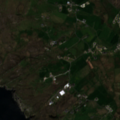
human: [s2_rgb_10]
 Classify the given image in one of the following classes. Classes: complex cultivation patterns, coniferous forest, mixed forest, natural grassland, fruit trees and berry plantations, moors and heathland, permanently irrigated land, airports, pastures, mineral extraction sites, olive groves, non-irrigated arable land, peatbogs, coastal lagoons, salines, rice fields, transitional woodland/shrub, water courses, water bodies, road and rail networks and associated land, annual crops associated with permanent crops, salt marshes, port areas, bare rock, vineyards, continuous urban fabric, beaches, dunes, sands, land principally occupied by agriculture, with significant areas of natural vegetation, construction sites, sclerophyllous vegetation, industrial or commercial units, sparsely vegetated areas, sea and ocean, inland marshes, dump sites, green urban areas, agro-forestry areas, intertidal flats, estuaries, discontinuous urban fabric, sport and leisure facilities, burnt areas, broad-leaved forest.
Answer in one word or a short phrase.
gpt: pastures, moors and heathland, sea and ocean